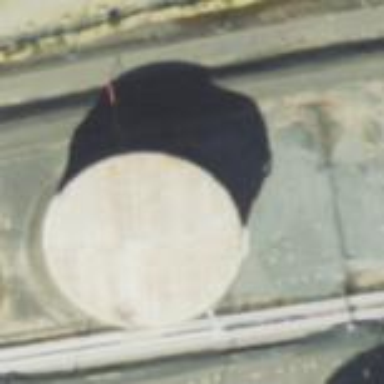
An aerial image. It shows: Storage tank which is man-made and housed in building.